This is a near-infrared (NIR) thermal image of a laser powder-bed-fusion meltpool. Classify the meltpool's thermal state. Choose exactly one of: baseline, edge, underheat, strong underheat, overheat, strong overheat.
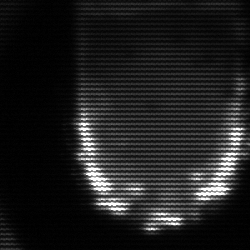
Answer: baseline